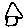
Label: house